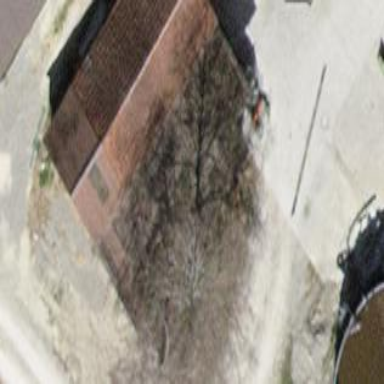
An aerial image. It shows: Gabled roof on farm auxiliary building.